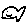
Label: fish